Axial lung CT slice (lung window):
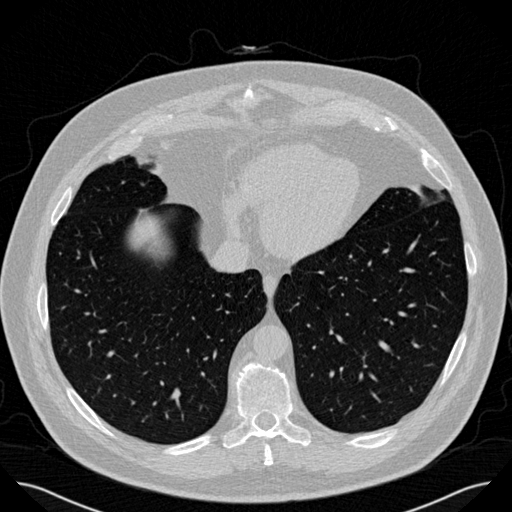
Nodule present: no